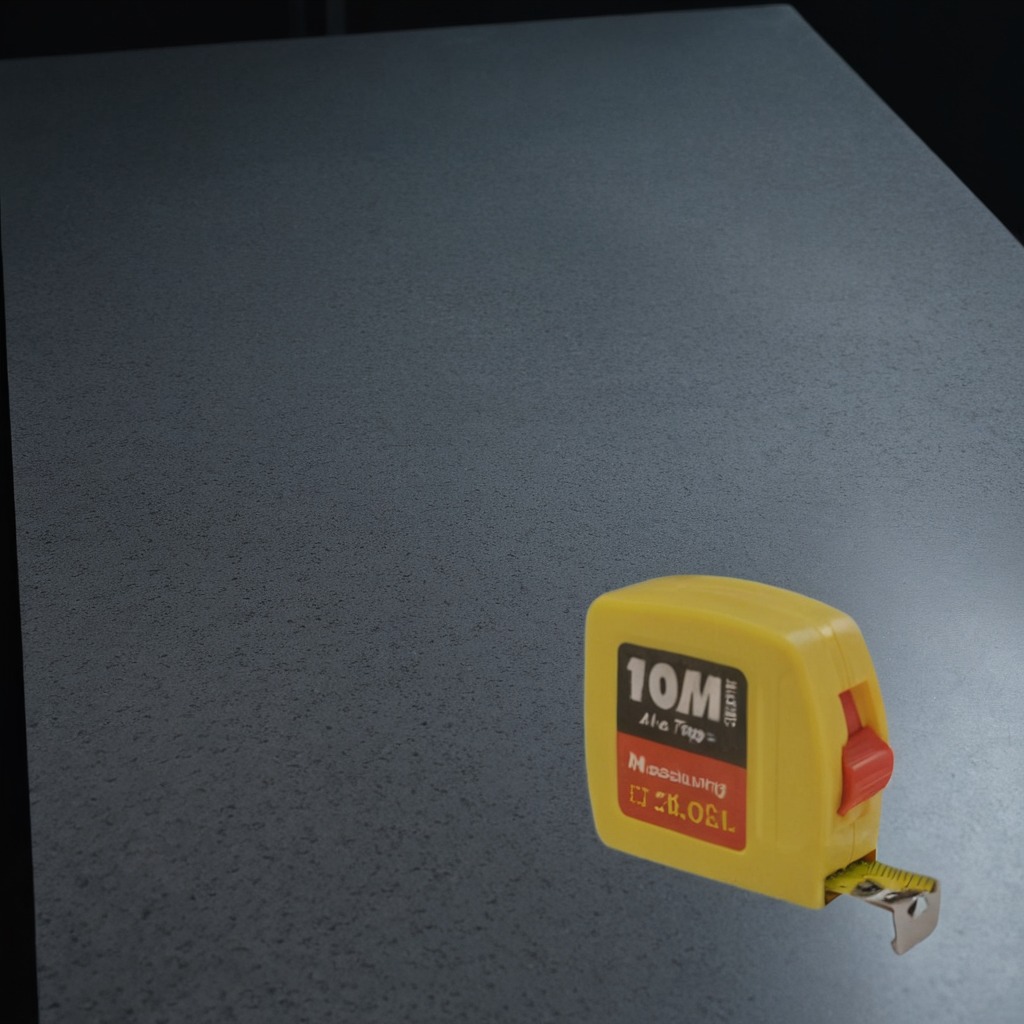
A measuring tape is lying on the clean granite table inside a workshop at night.